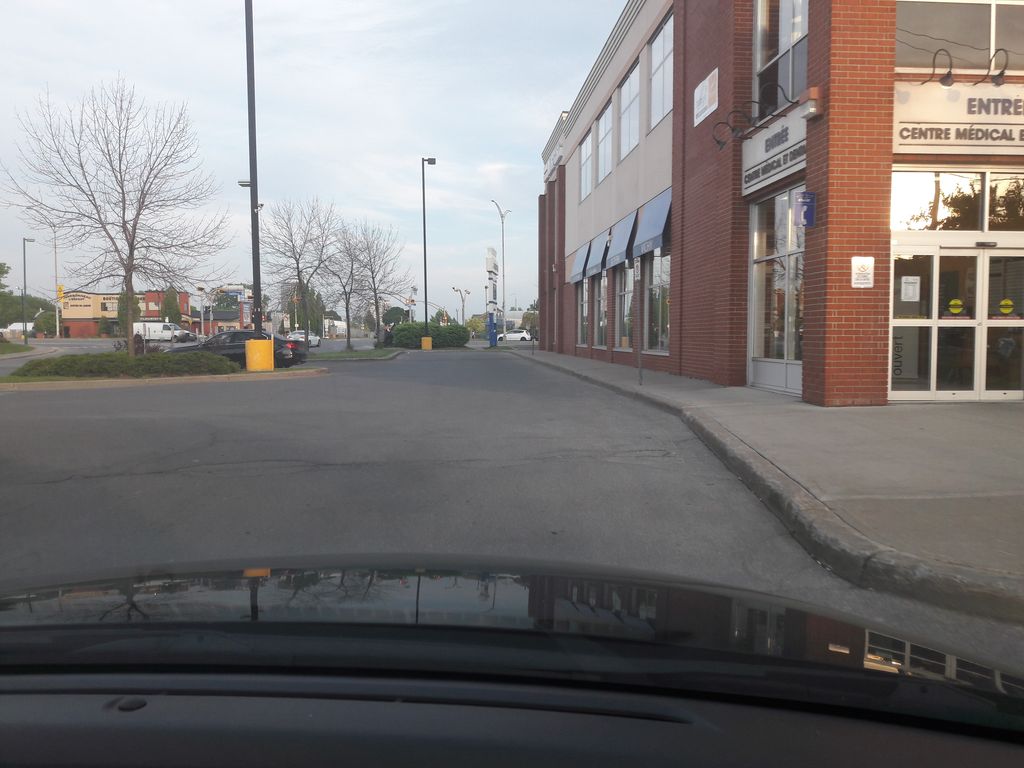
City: montreal